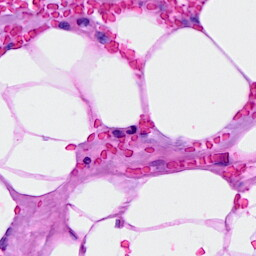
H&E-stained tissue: Breast